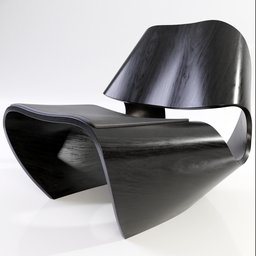
Label: furniture